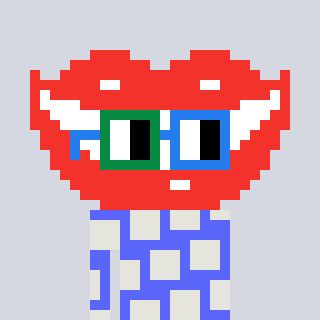
a pixel art character with square green and blue glasses, a smile-shaped head and a purple-colored body on a cool background